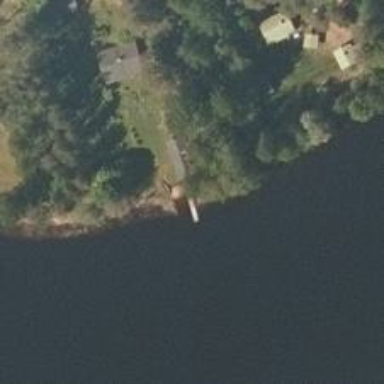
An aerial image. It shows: Man-made pier.